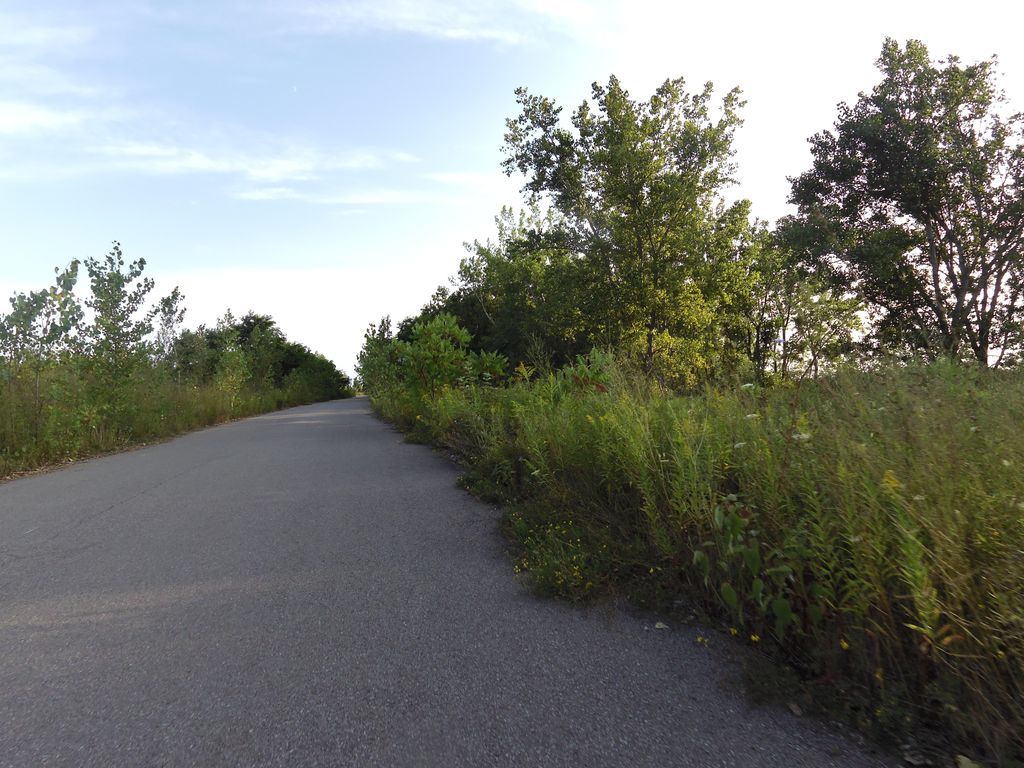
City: toronto